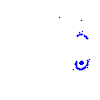
Particle: proton